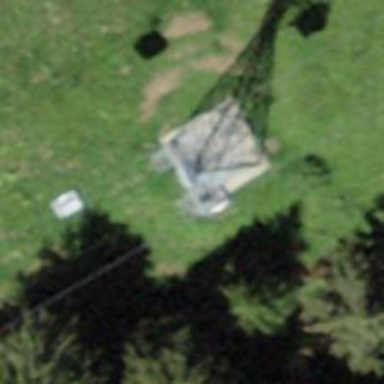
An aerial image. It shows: Pylon used for aerialway.